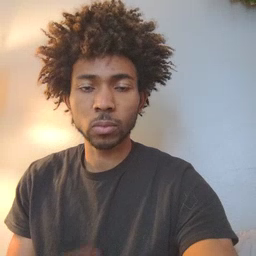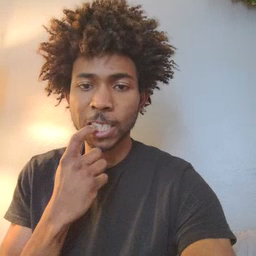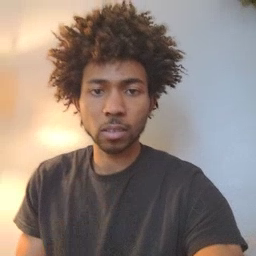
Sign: tooth